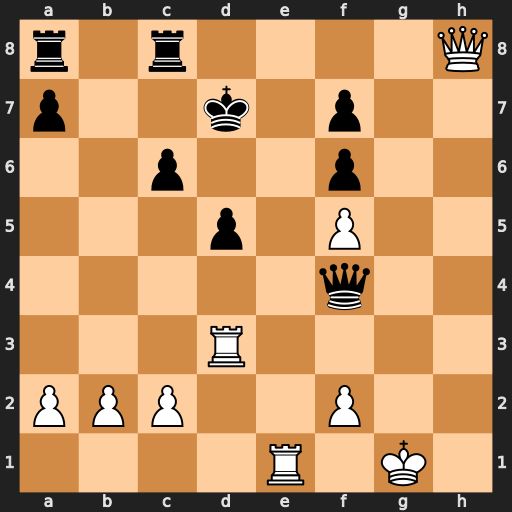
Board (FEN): r1r4Q/p2k1p2/2p2p2/3p1P2/5q2/3R4/PPP2P2/4R1K1
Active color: w
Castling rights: -
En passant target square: -
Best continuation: Qxf6 Qg5+ Qxg5